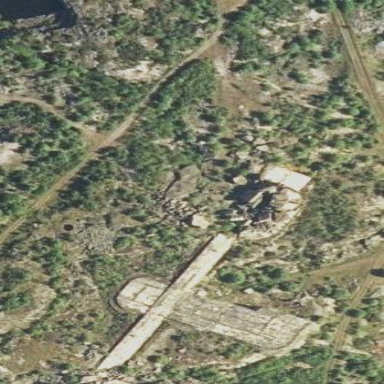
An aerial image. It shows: Ruins of building.